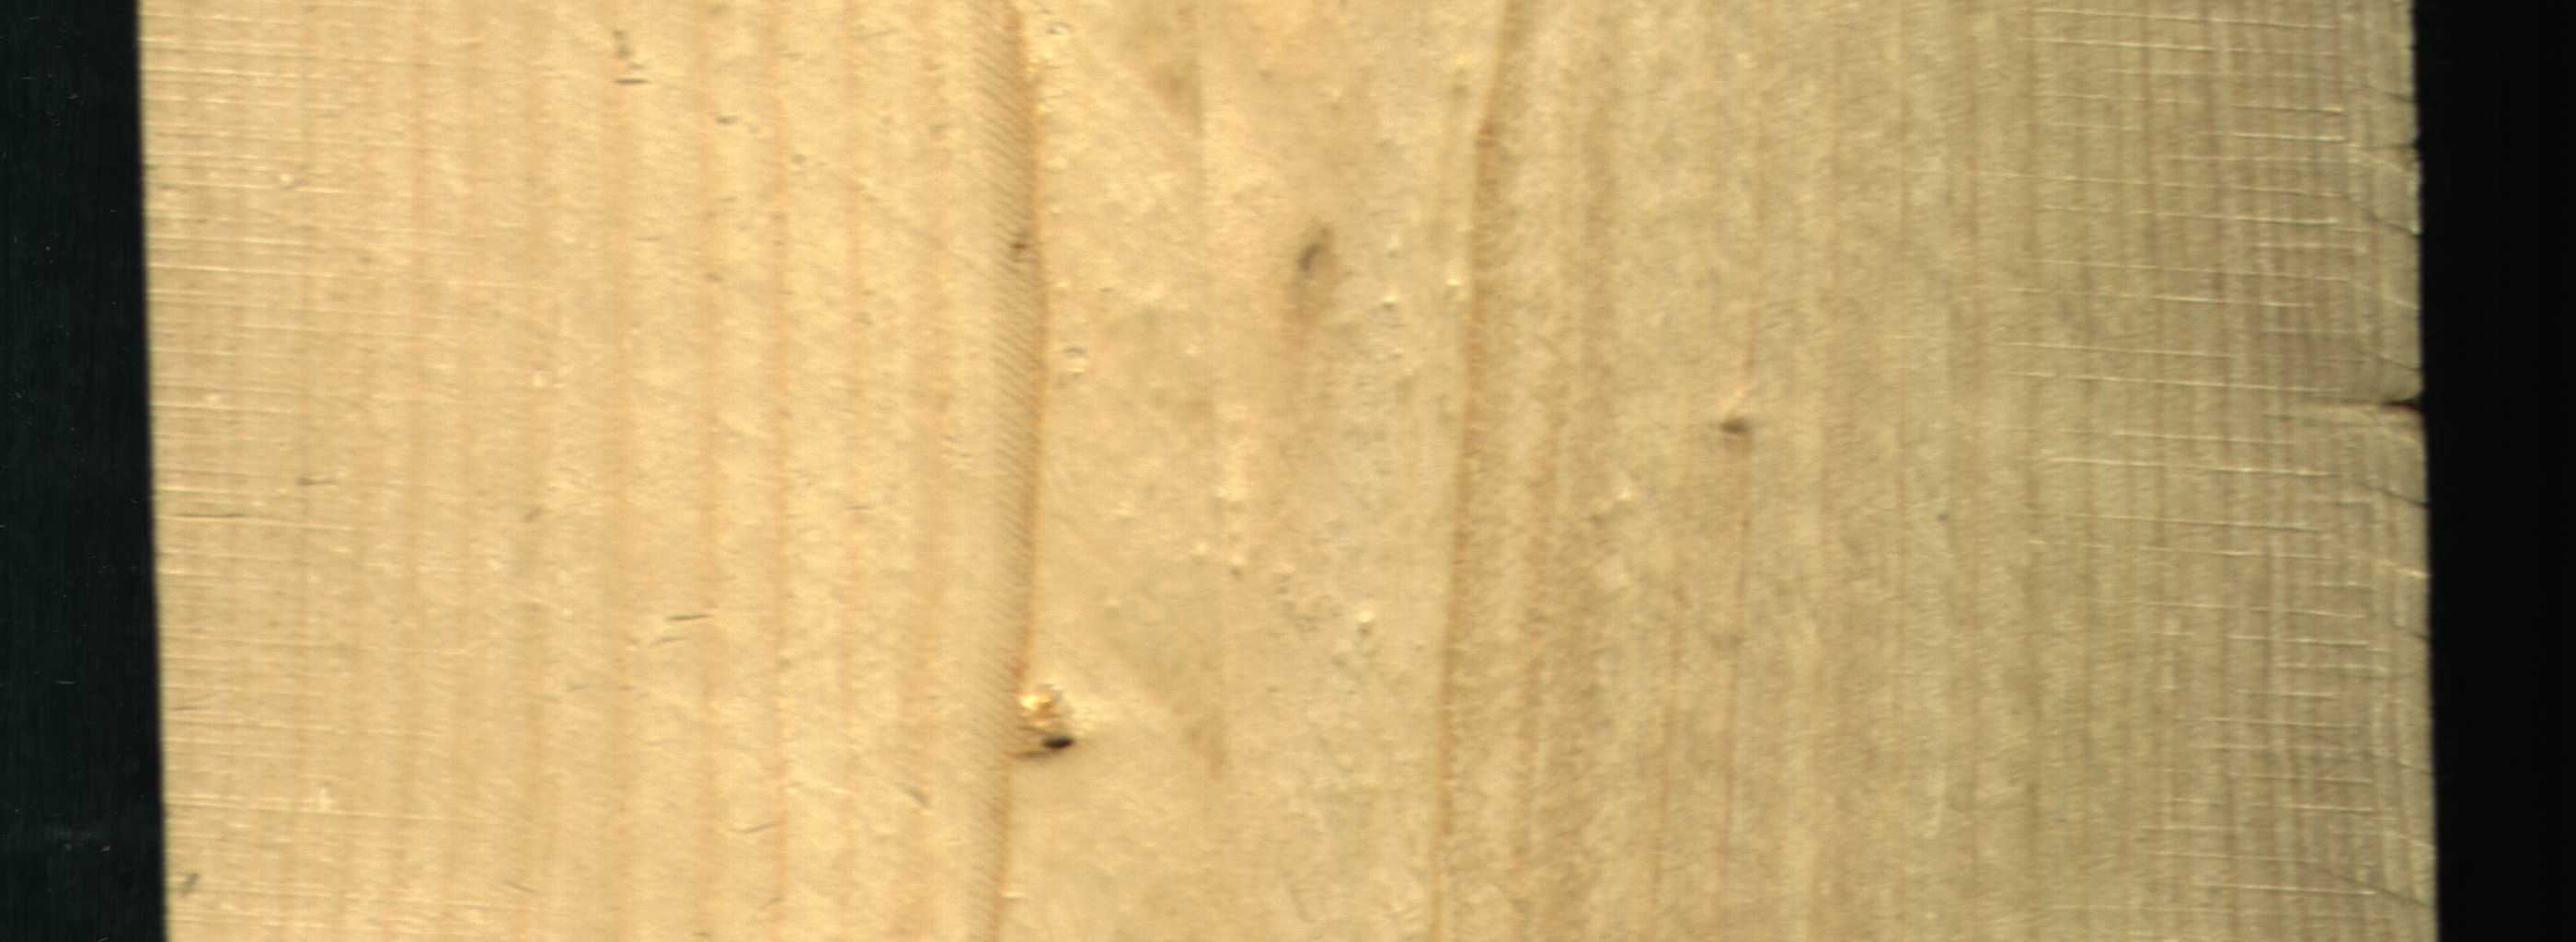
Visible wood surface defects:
Dead_Knot